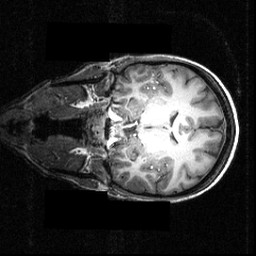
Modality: T1w
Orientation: coronal
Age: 26
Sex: female
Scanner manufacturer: siemens
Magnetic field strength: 3.951 T
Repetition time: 1.5 s
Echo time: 0.00335 s